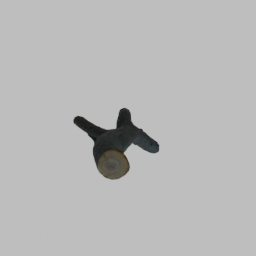
Label: nature